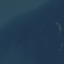
Label: SeaLake